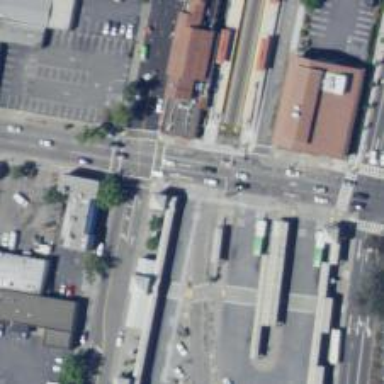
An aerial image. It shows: Busway road.